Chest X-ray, AP view. Patient: 39 years old, sex F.
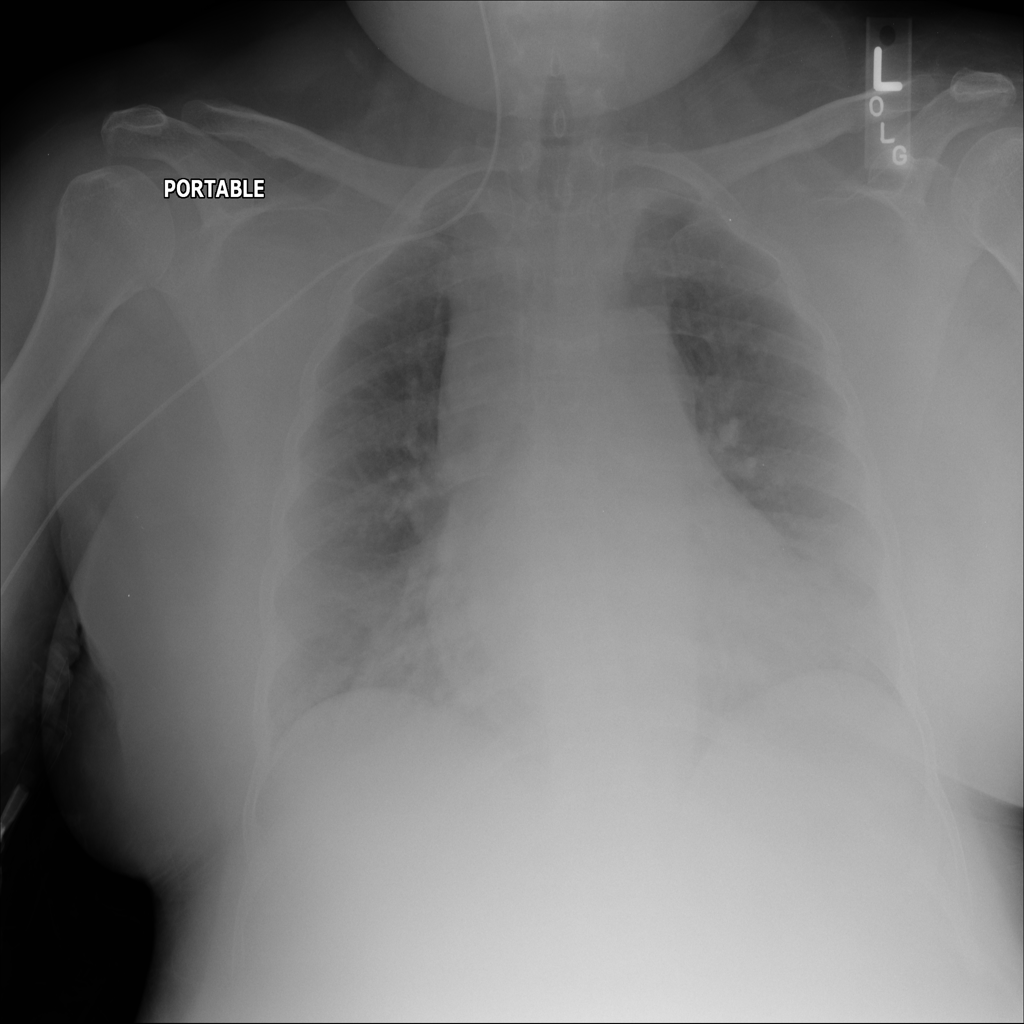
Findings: No Finding